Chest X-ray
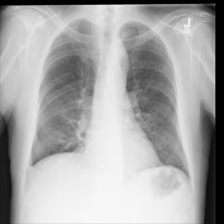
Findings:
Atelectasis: negative
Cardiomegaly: negative
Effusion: negative
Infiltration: negative
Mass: negative
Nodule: negative
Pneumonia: negative
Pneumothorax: negative
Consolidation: negative
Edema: negative
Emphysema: negative
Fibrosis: negative
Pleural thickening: negative
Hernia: negative